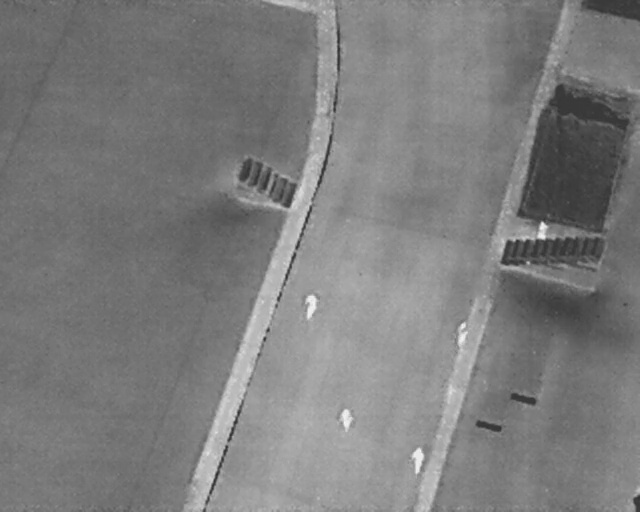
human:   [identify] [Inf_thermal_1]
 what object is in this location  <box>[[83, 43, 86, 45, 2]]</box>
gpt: <ref>1 medium person at the right</ref>

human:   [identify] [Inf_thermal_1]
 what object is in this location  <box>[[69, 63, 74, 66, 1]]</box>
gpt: <ref>1 large person at the right</ref>